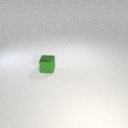
small green metal cube